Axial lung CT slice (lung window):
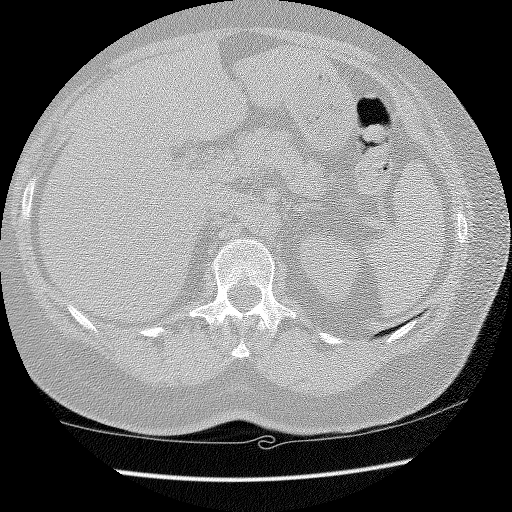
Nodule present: no